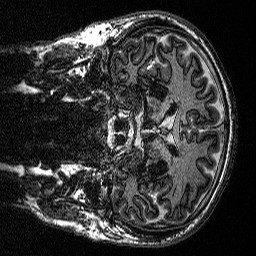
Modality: MP2RAGE
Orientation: coronal
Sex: male
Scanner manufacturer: siemens
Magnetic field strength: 3 T
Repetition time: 5 s
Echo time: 0.00292 s